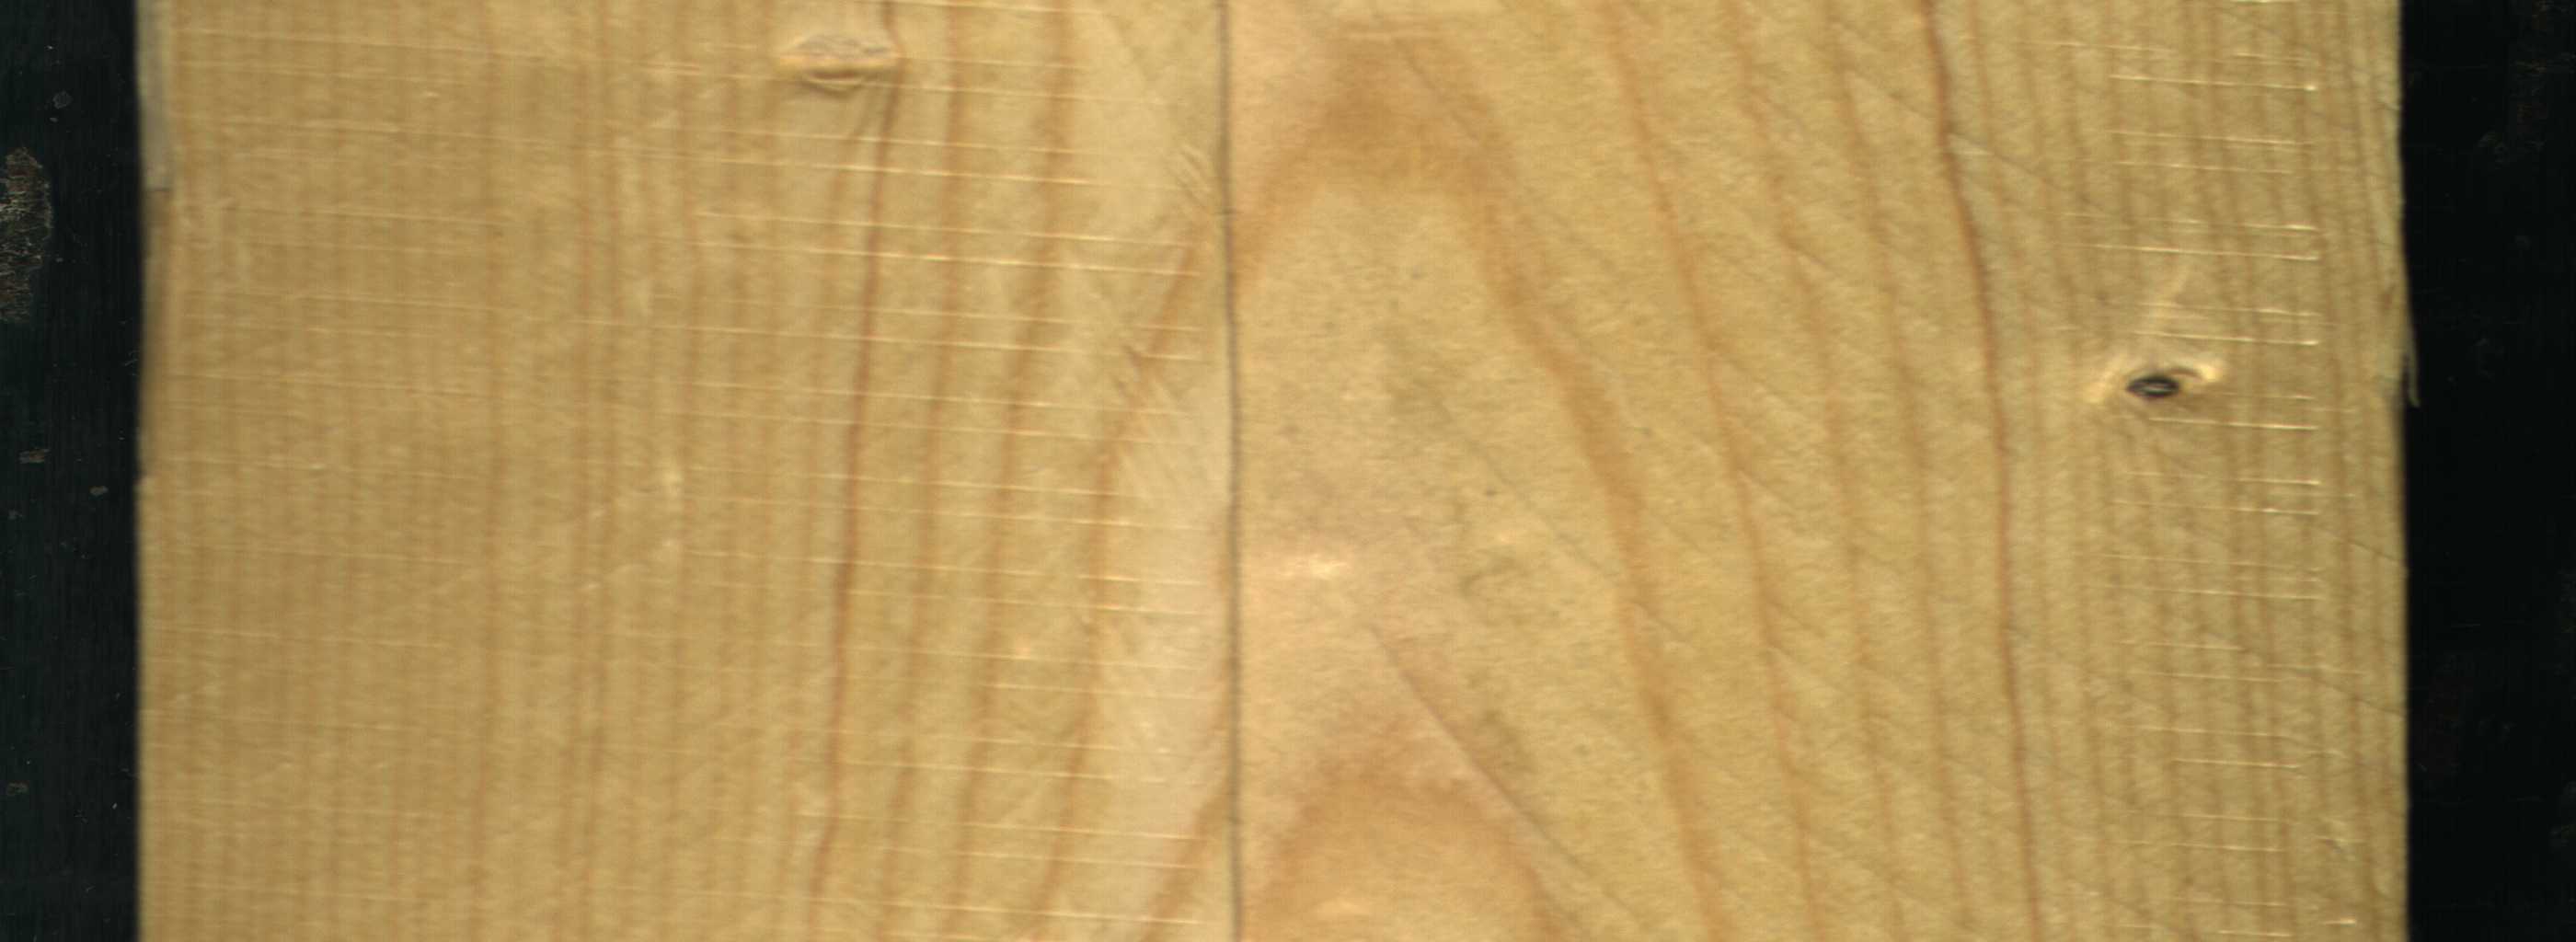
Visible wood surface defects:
Dead_Knot